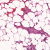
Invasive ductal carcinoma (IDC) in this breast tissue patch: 0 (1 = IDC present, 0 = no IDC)